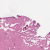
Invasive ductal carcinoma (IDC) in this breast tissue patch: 0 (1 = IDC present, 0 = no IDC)